Question: There's an open source battery indicator that I greatly prefer to the default one. I was wanting to modify it to replace the default battery indicator. Is this even possible without building a whole custom ROM?

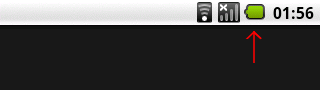
Answer: I do not believe it is possible without building a whole custom ROM.